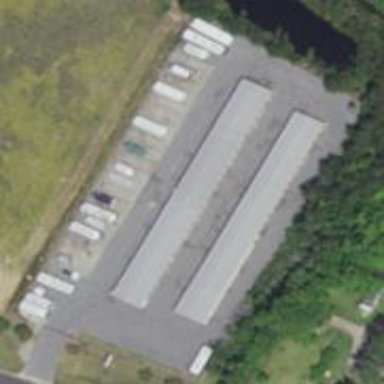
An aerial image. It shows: Garages used for storage rental.